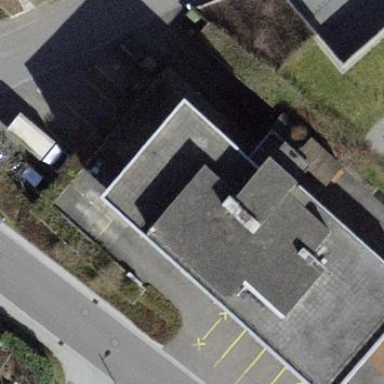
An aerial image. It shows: Flat-roofed building.